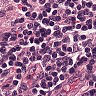
Metastatic tissue present: no